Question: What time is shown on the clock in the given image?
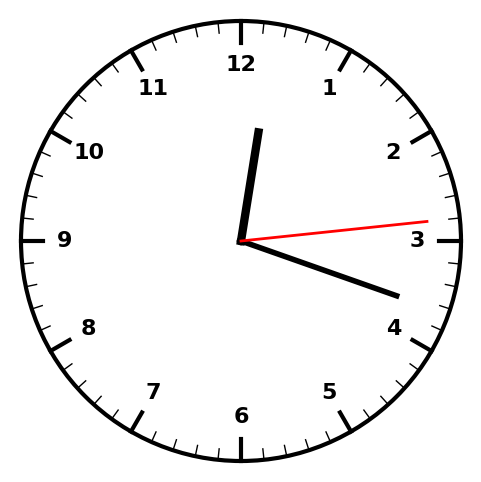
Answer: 12:18:14